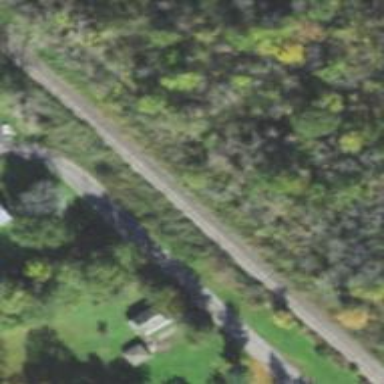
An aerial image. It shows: Abandoned railway path.